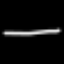
Label: line